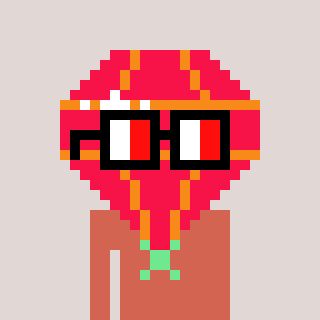
a pixel art character with square glasses with black frames and red eyes, a red diamond-shaped head and a peachy-colored body on a warm background